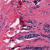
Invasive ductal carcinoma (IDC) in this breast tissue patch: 0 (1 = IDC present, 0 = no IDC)